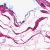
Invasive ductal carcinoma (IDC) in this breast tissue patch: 0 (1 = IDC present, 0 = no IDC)